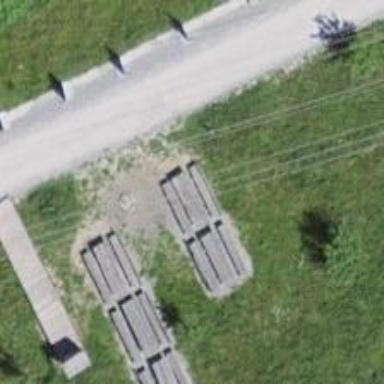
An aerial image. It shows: Picnic table located in leisure land area.